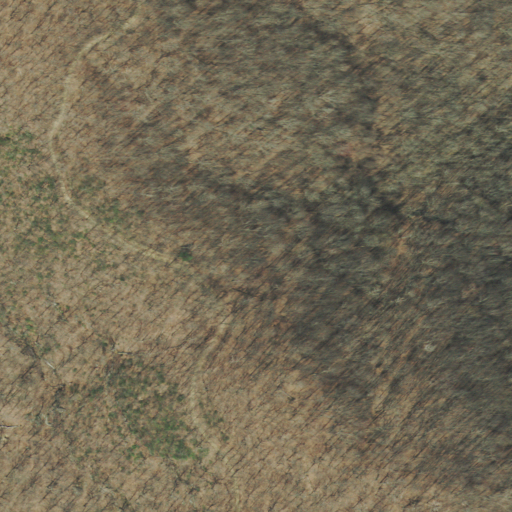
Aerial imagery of gap in Tennessee named Cherry Log Gap containing deciduous forest and mixed forest